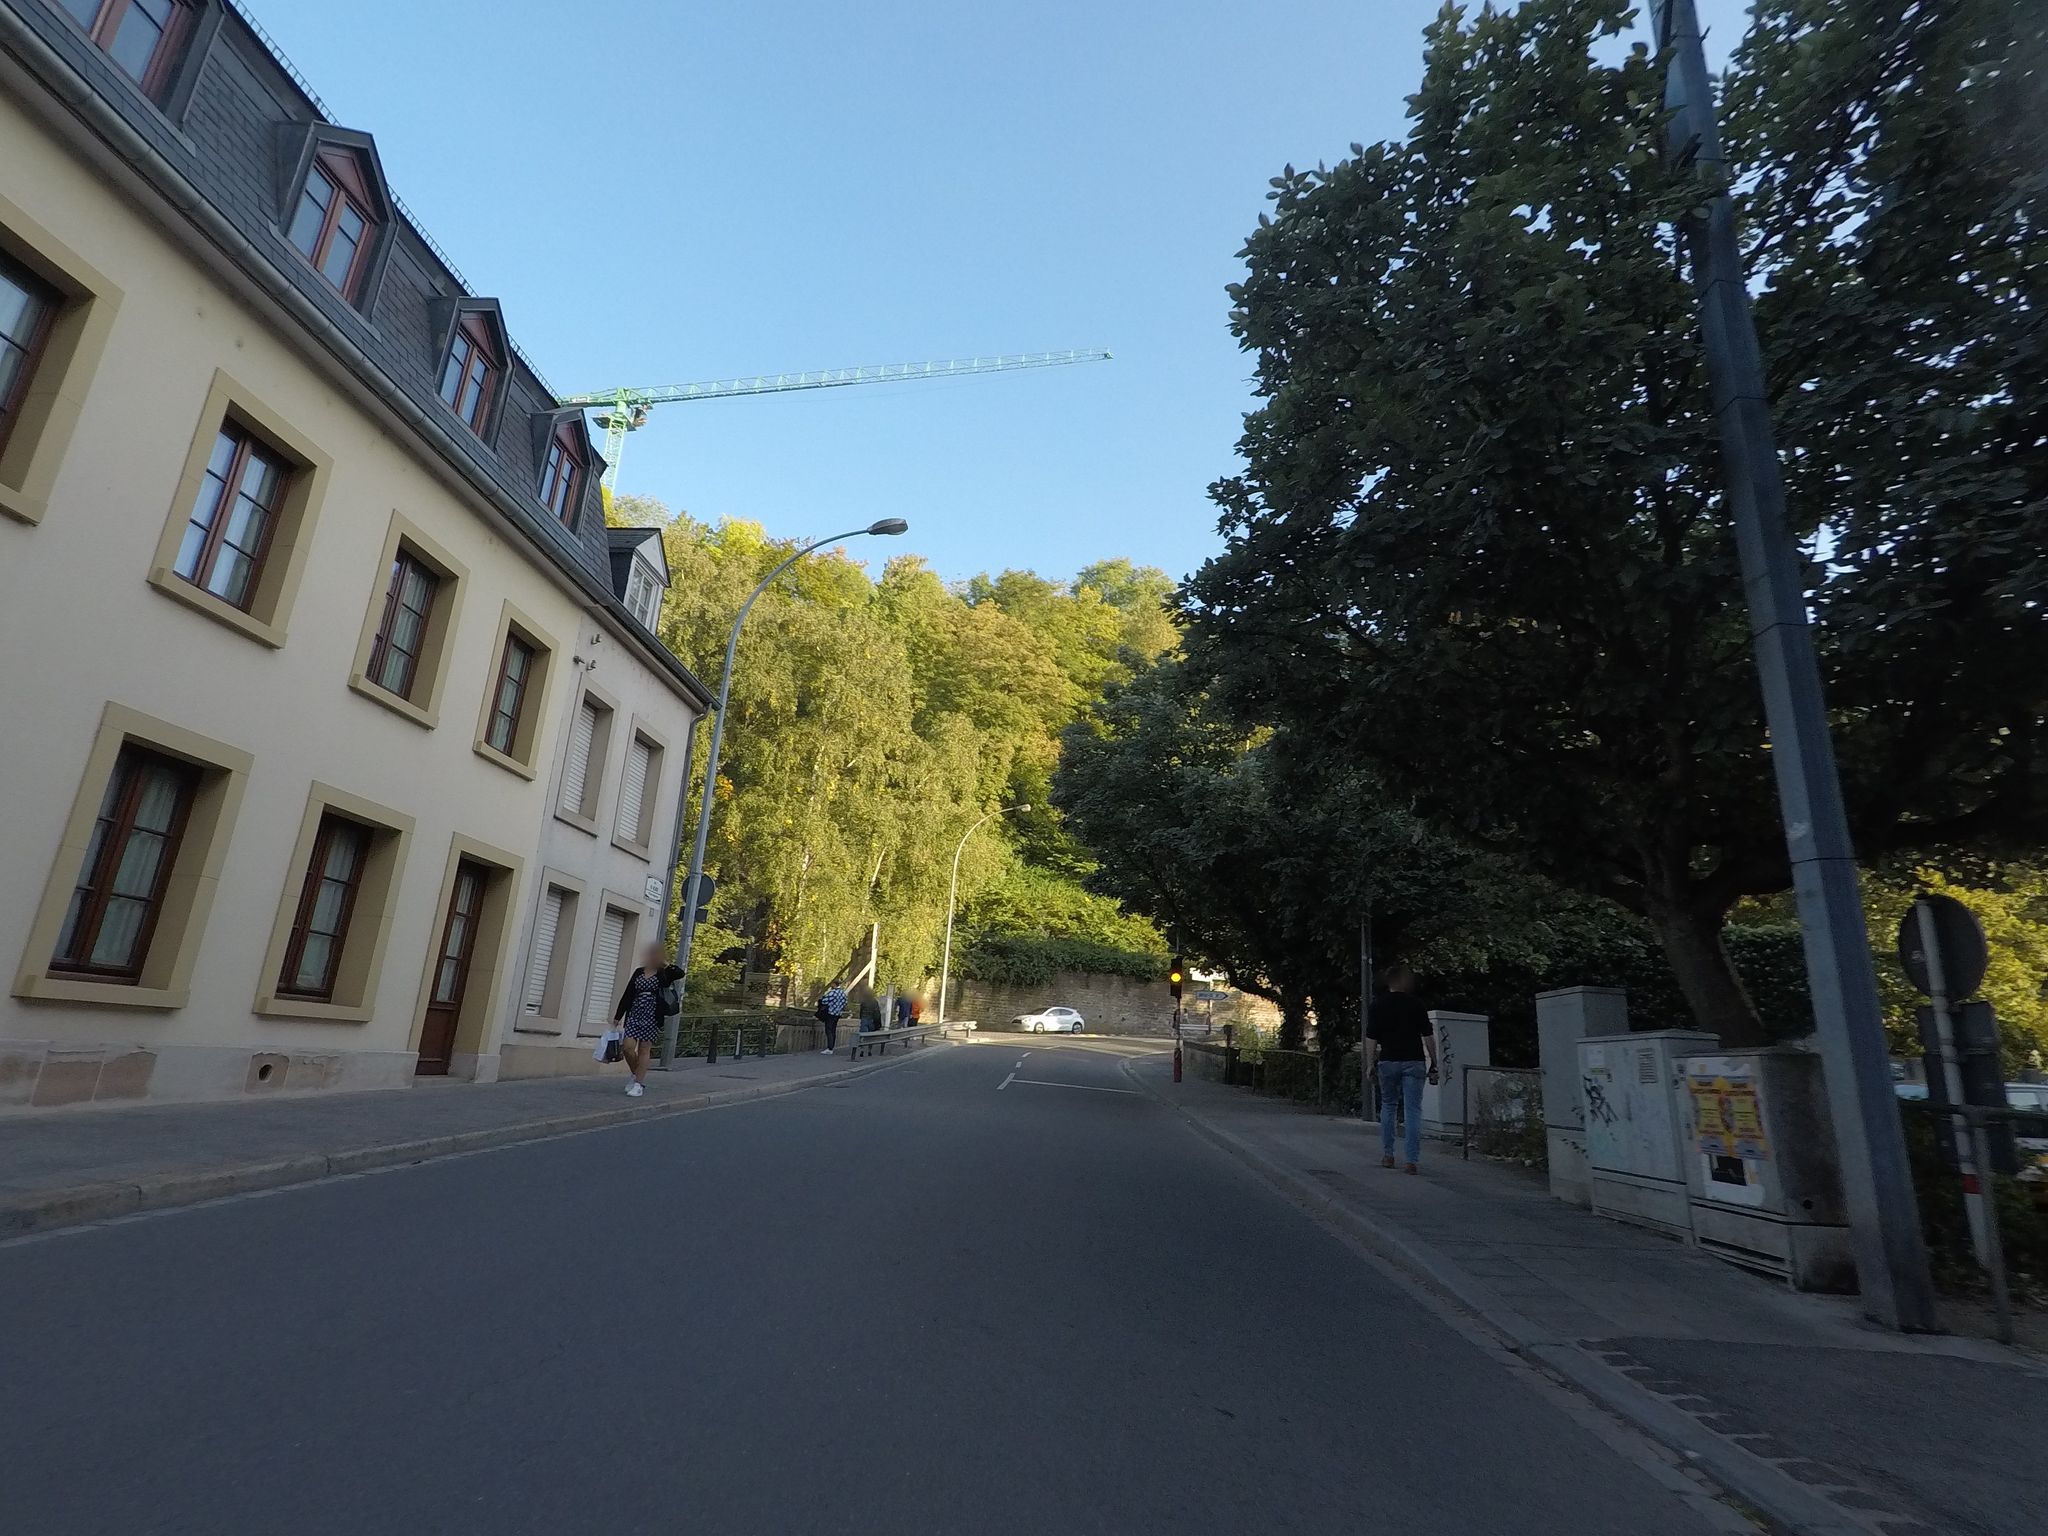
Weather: clear
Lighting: day
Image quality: good
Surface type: driving surface
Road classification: tertiary, residential
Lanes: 2
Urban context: urban centre
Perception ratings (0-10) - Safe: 6.15, Lively: 8.35, Beautiful: 7.85, Boring: 8.58, Depressing: 4.19, Wealthy: 7.98